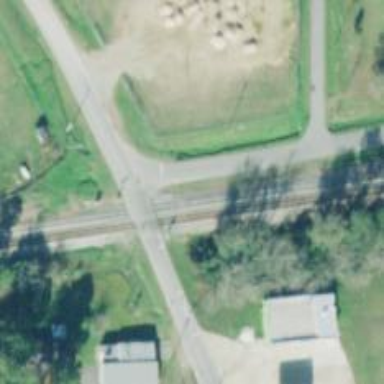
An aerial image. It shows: Level crossing on the railway with lights.